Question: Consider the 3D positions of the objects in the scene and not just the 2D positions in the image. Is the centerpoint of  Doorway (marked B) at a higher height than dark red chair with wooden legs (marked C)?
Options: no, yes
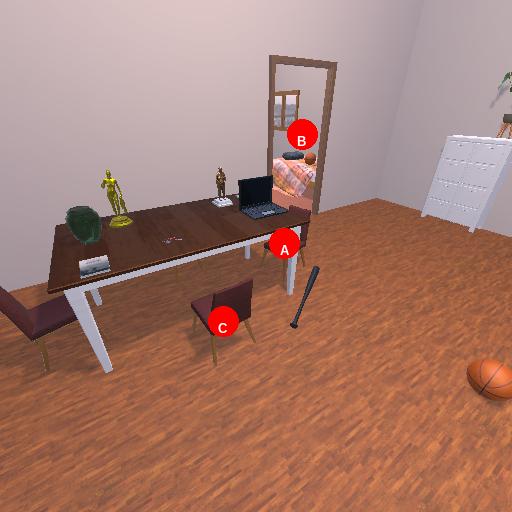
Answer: no